Question:
as seen in the image i have a list of countries, and a list of corresponding percents. i know that you can use commands to randomly select something from a list, but i would like to randomly select something based on its percent. (china is 18.47%, so i would like to select china 18.47% of the time) the percent in my table corresponds to its likelyhood of it be chosen at random. now that i have the list, i would like to be able to randomly chose one based on its percent though. what command can i use to do this. im very new to excel so any help would be appreciated.
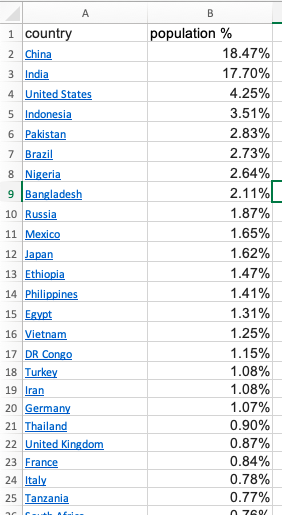
Answer: You can achieve by adding two more columns.
Column A: Number your rows starting with 1.
Column D: Cumulative of C.
'''
D2 Formula: =sum(c1:d1)
'''
Drag down your formula. Then in your results, here's the formula for G2:
'''
=VLOOKUP(MATCH(RAND(),$D$2:$D$6),A:B,2,FALSE)
'''
<URL>